Question: I would like ask for help.
Can you give me an advice how to change activity by moving finger.(as the picture shows)
Thank you for answers

image:<URL>
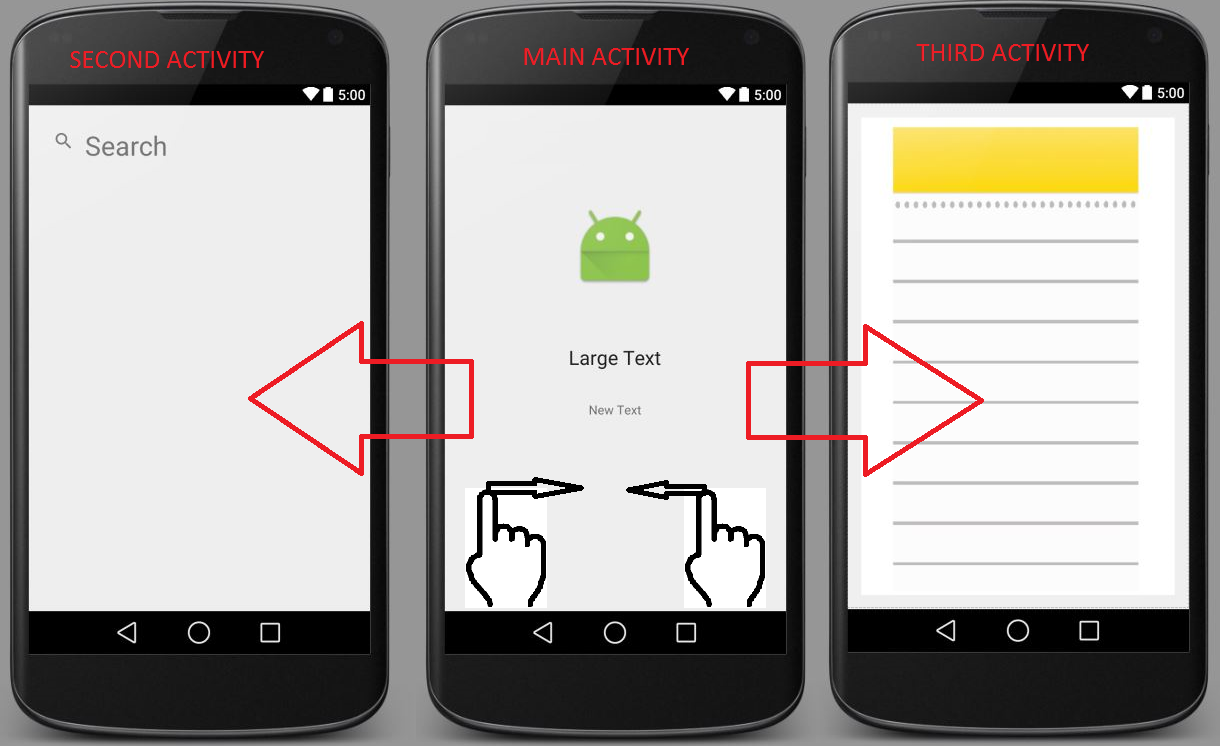
Answer: You can do this by using GestureDetector following is the working code replace left and right activity with your own activities
'''
public class MainActivity extends Activity {
private GestureDetector gesture;
@Override
public void onCreate(Bundle savedInstanceState)
{
gesture = new GestureDetector(new SwipeGestureDetector());
}
@Override
public boolean onTouchEvent(MotionEvent event)
{
if (gesture.onTouchEvent(event))
{
return true;
}
return super.onTouchEvent(event);
}
private void onLeft()
{
Intent myIntent = new Intent(MainActivity.this, LeftActivity.class);
startActivity(myIntent);
}
private void onRight()
{
Intent myIntent = new Intent(MainActivity.this, RightActivity.class);
startActivity(myIntent);
}
// Private class for gestures
private class SwipeGestureDetector extends SimpleOnGestureListener
{
private static final int SWIPE_MIN_DISTANCE = 120;
private static final int SWIPE_MAX_OFF_PATH = 200;
private static final int SWIPE_THRESHOLD_VELOCITY = 200;
@Override
public boolean onFling(MotionEvent e1, MotionEvent e2,float velocityX, float velocityY)
{
try
{
float diffAbs = Math.abs(e1.getY() - e2.getY());
float diff = e1.getX() - e2.getX();
if (diffAbs > SWIPE_MAX_OFF_PATH)
return false;
// Left swipe
if (diff > SWIPE_MIN_DISTANCE&& Math.abs(velocityX) > SWIPE_THRESHOLD_VELOCITY)
{
MainActivity.this.onLeft();
}
// Right swipe
else if (-diff > SWIPE_MIN_DISTANCE && Math.abs(velocityX) > SWIPE_THRESHOLD_VELOCITY)
{
MainActivity.this.onRight();
}
}
catch (Exception e)
{
Log.e("MainActivity", "Error on gestures");
}
return false;
}
}
}
'''